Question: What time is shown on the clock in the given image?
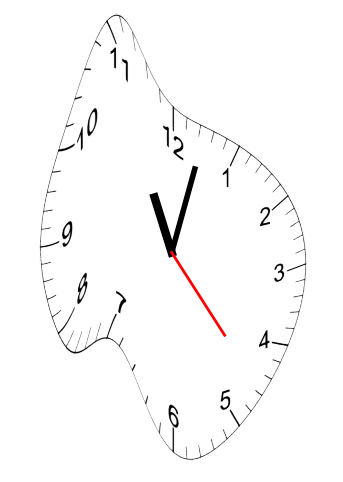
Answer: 11:02:23